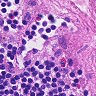
Metastatic tissue present: no